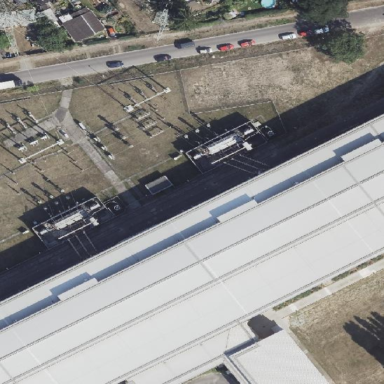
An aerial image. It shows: Building housing switchgear for power distribution.